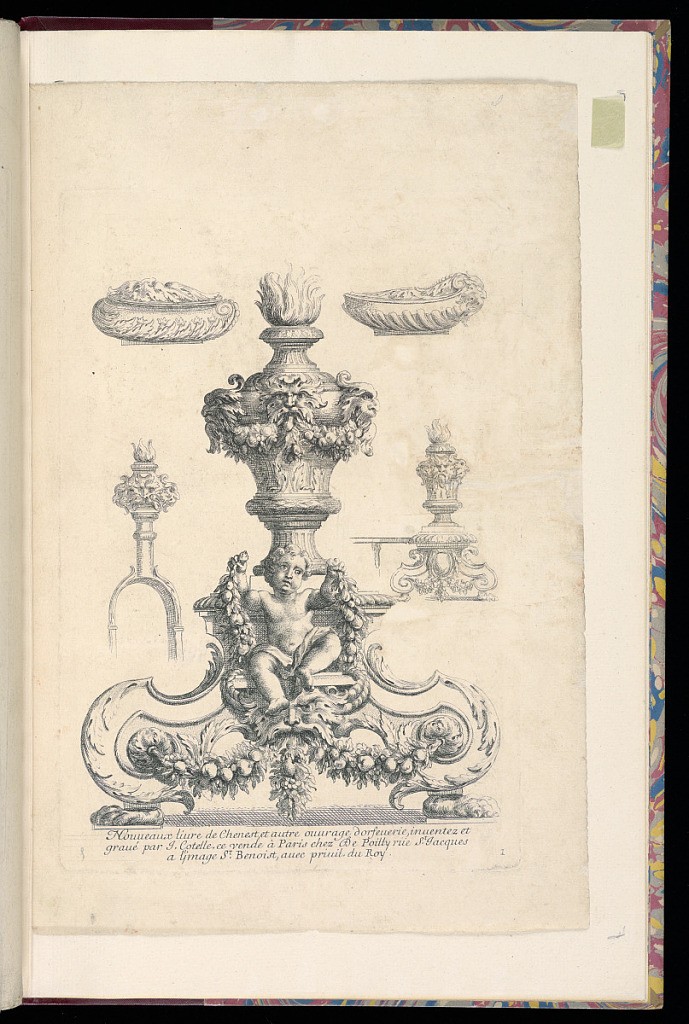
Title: Title Page
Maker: Jean Cotelle, French, 1607–1676
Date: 1622-1676
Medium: Etching on laid paper
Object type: Print
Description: Title-page and plate 1 of the series. Design for andiron with a putto and garlands on the foot, and an urn decorated with mask in the upper part. Around the andiron are profile views of the andirons, two bowls with lids, and a fire tong.